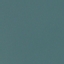
Land use / land cover: SeaLake